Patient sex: M
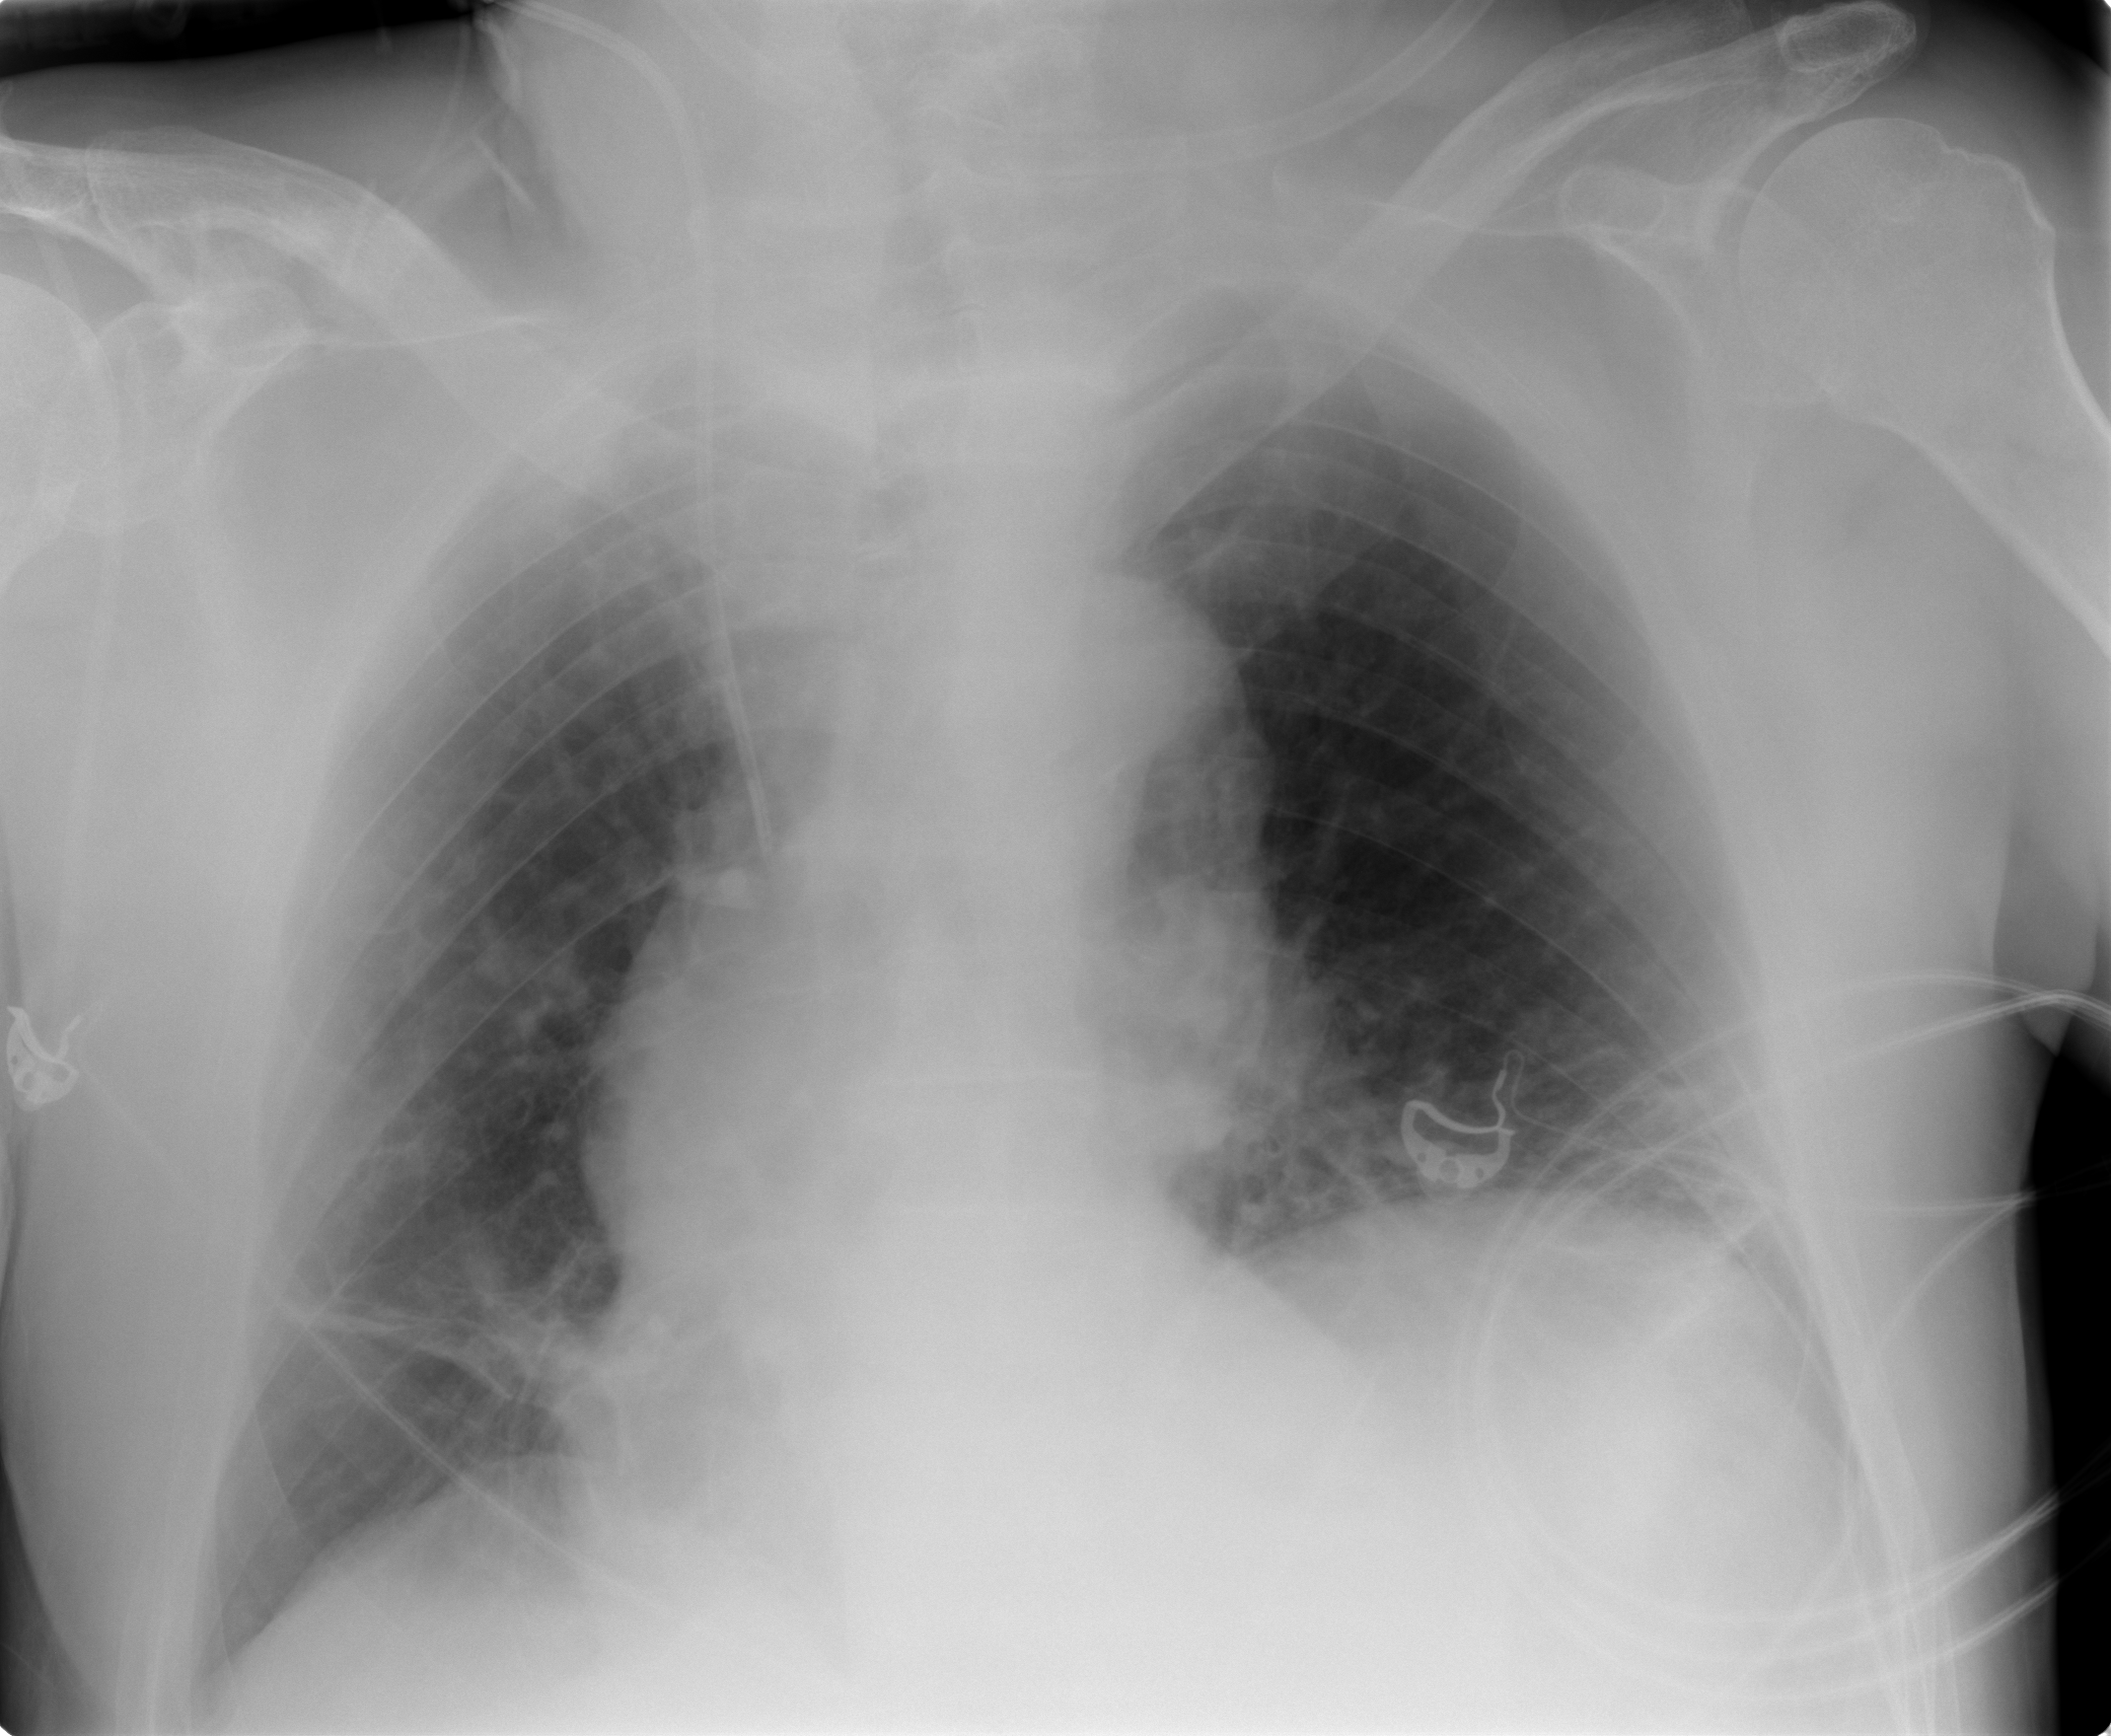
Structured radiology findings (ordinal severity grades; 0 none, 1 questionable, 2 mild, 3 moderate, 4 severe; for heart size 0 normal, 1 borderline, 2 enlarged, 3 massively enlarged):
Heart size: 0
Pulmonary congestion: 0
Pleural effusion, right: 0
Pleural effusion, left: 0
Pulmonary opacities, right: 1
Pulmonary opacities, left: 0
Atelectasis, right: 2
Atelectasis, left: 2